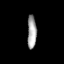
Tissue: prostate
Cell type: T cells
Senescence score: 0.8087
Nuclear area (px): 293
Mean DAPI intensity: 164.874